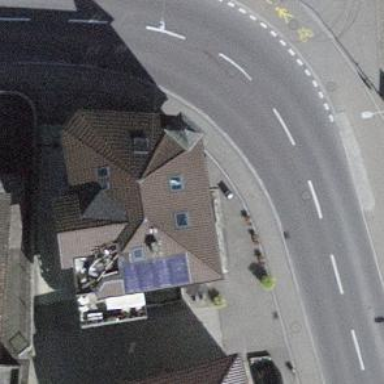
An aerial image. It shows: Restaurant.